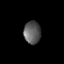
Tissue: prostate
Cell type: Endothelial cells
Senescence score: 0.687
Nuclear area (px): 375
Mean DAPI intensity: 91.493